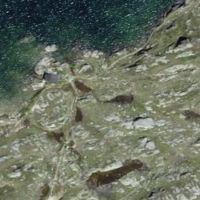
EUNIS habitat code: 31
Species observed at this site:
Eriophorum scheuchzeri
Huperzia selago
Bartsia alpina
Eriophorum vaginatum
Micranthes stellaris